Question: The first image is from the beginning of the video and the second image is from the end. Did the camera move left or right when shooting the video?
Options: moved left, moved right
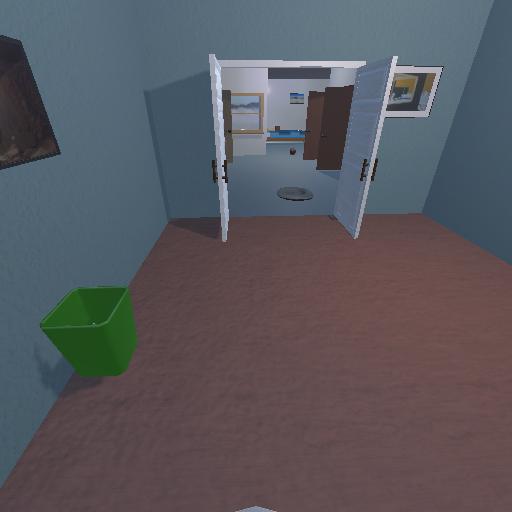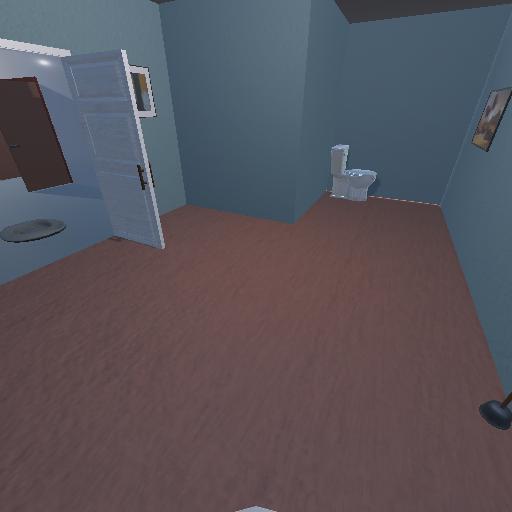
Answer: moved left